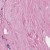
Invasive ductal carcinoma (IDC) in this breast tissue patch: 1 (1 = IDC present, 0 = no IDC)